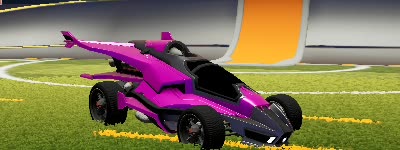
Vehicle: aftershock